Interaction volume radius: 5 \u00c5
Interaction volume height: 35 \u00c5
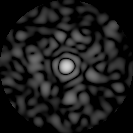
Disorder parameter: 0.8579